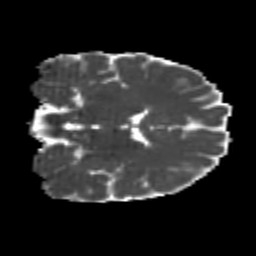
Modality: MD
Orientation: coronal
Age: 23
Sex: male
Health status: healthy
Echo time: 0.074 s